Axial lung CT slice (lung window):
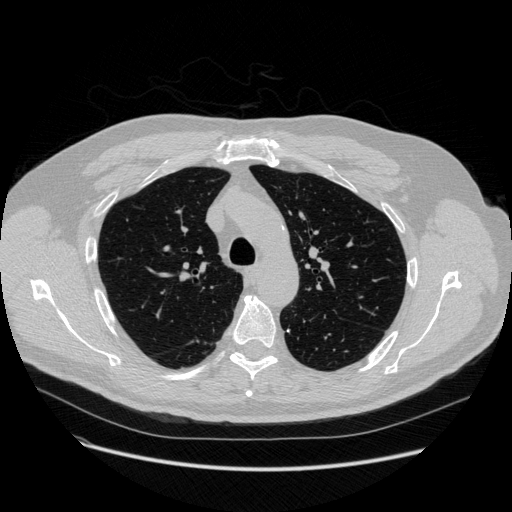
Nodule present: no